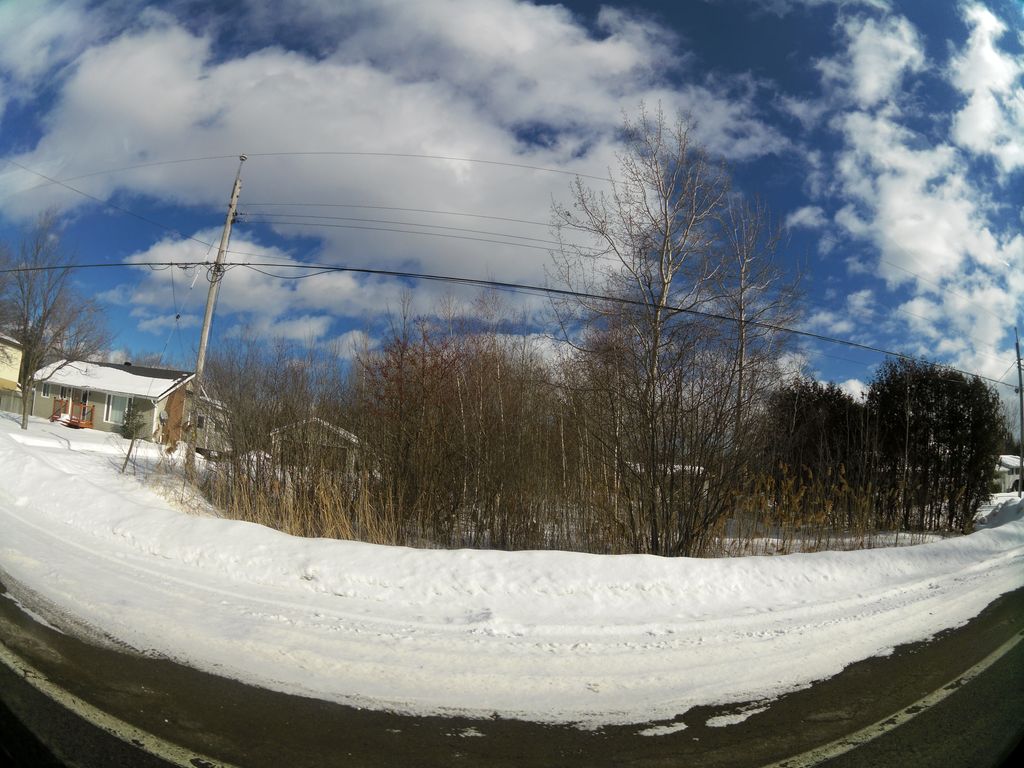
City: ottawa-gatineau